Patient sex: M
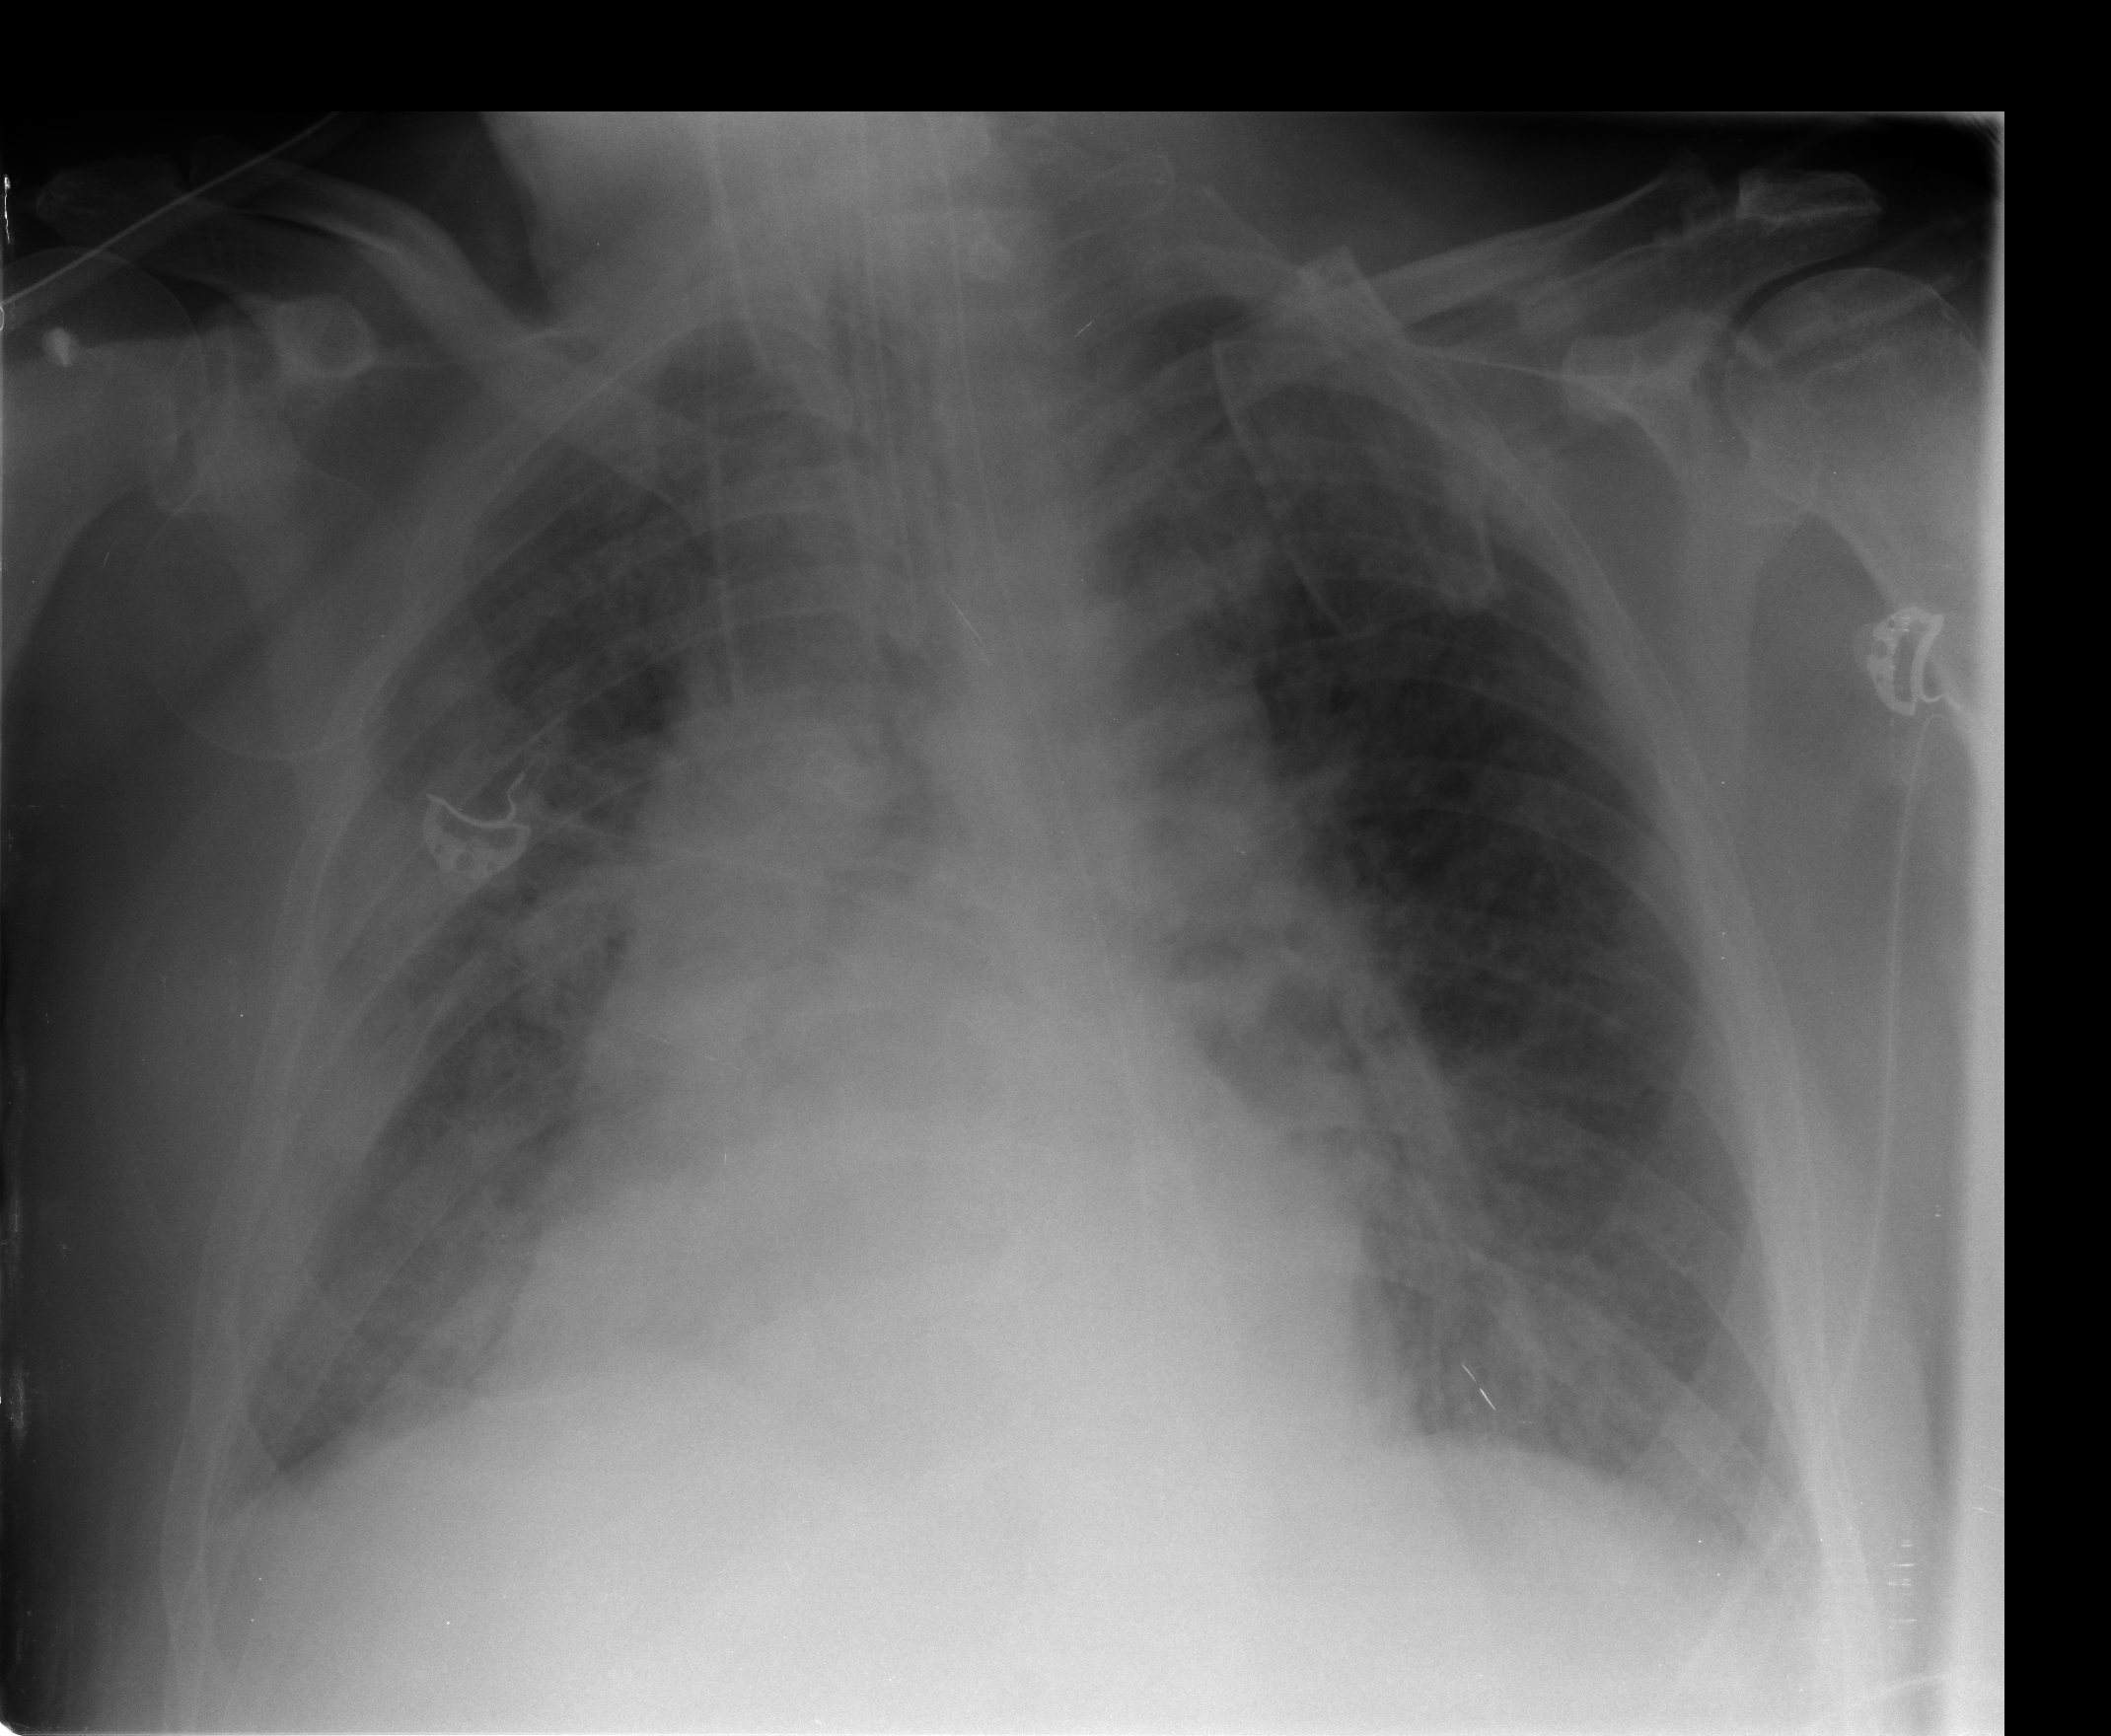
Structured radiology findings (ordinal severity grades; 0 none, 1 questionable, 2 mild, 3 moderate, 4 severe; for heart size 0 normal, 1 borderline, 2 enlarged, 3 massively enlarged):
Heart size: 1
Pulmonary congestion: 2
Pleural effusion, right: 2
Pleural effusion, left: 2
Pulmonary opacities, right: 4
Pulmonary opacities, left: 3
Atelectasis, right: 2
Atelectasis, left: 2